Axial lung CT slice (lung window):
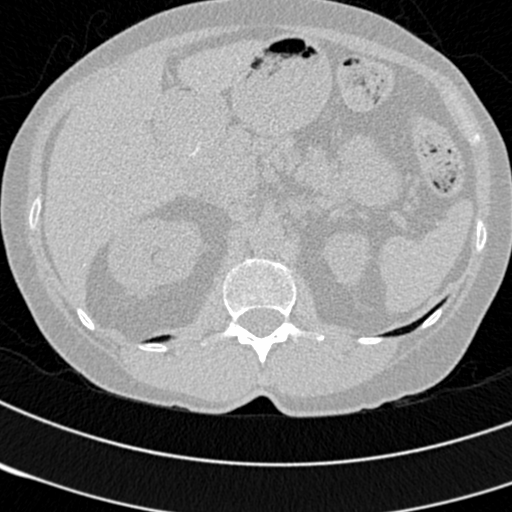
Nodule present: no